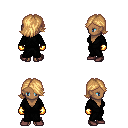
a pixel art fantasy rpg character, female body template, human, dark skin, gray robe, gold greaves, light blonde swoop hairstyle, gold gloves, maroon shoes, four views (front, back, left, right), 2x2 character sprite sheet, small pixel art, hard edges, no anti-aliasing